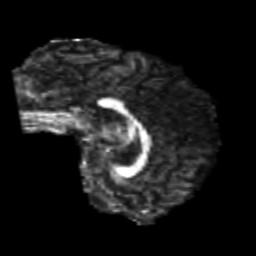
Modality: FA
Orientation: sagittal
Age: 23
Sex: male
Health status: healthy
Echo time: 0.074 s